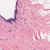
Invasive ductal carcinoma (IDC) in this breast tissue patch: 0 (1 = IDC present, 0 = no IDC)